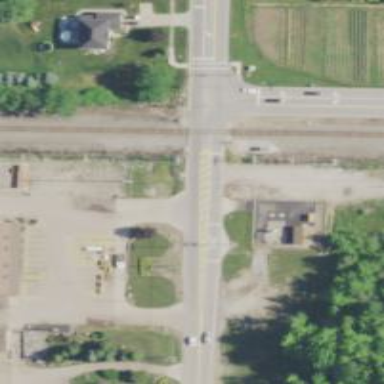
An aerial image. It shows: Level crossing with lights on the railway.